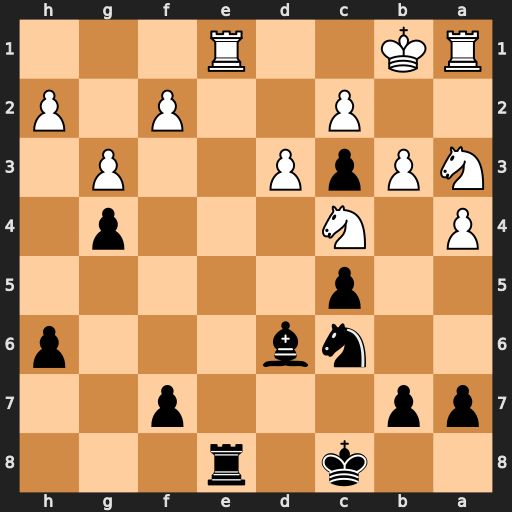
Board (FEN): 2k1r3/pp3p2/2nb3p/2p5/P1N3p1/NPpP2P1/2P2P1P/RK2R3
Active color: b
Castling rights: -
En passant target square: -
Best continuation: Rxe1+ Ka2 Nb4#